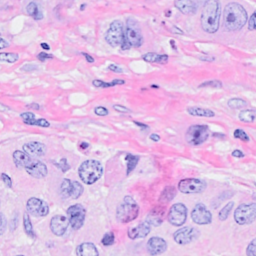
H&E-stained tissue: Breast